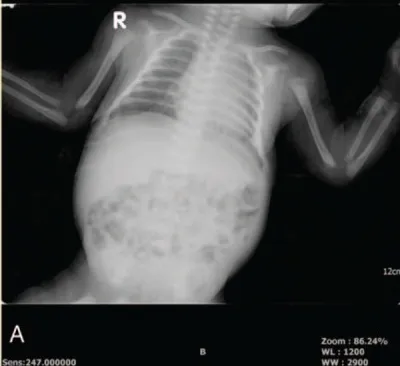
Chest radiographs. (B) At 4 years after birth.
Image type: radiology (x_ray)